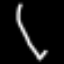
Label: line